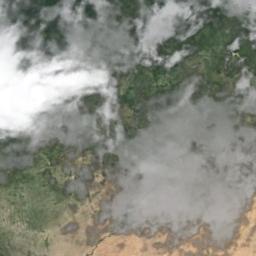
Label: cloud